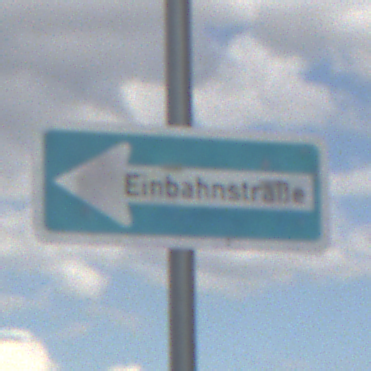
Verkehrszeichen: EinbahnstrasseLinksweisend
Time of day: Midday
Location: Outdoor (Nature)
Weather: PartlyCloudy
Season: NotSpecified
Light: Natural